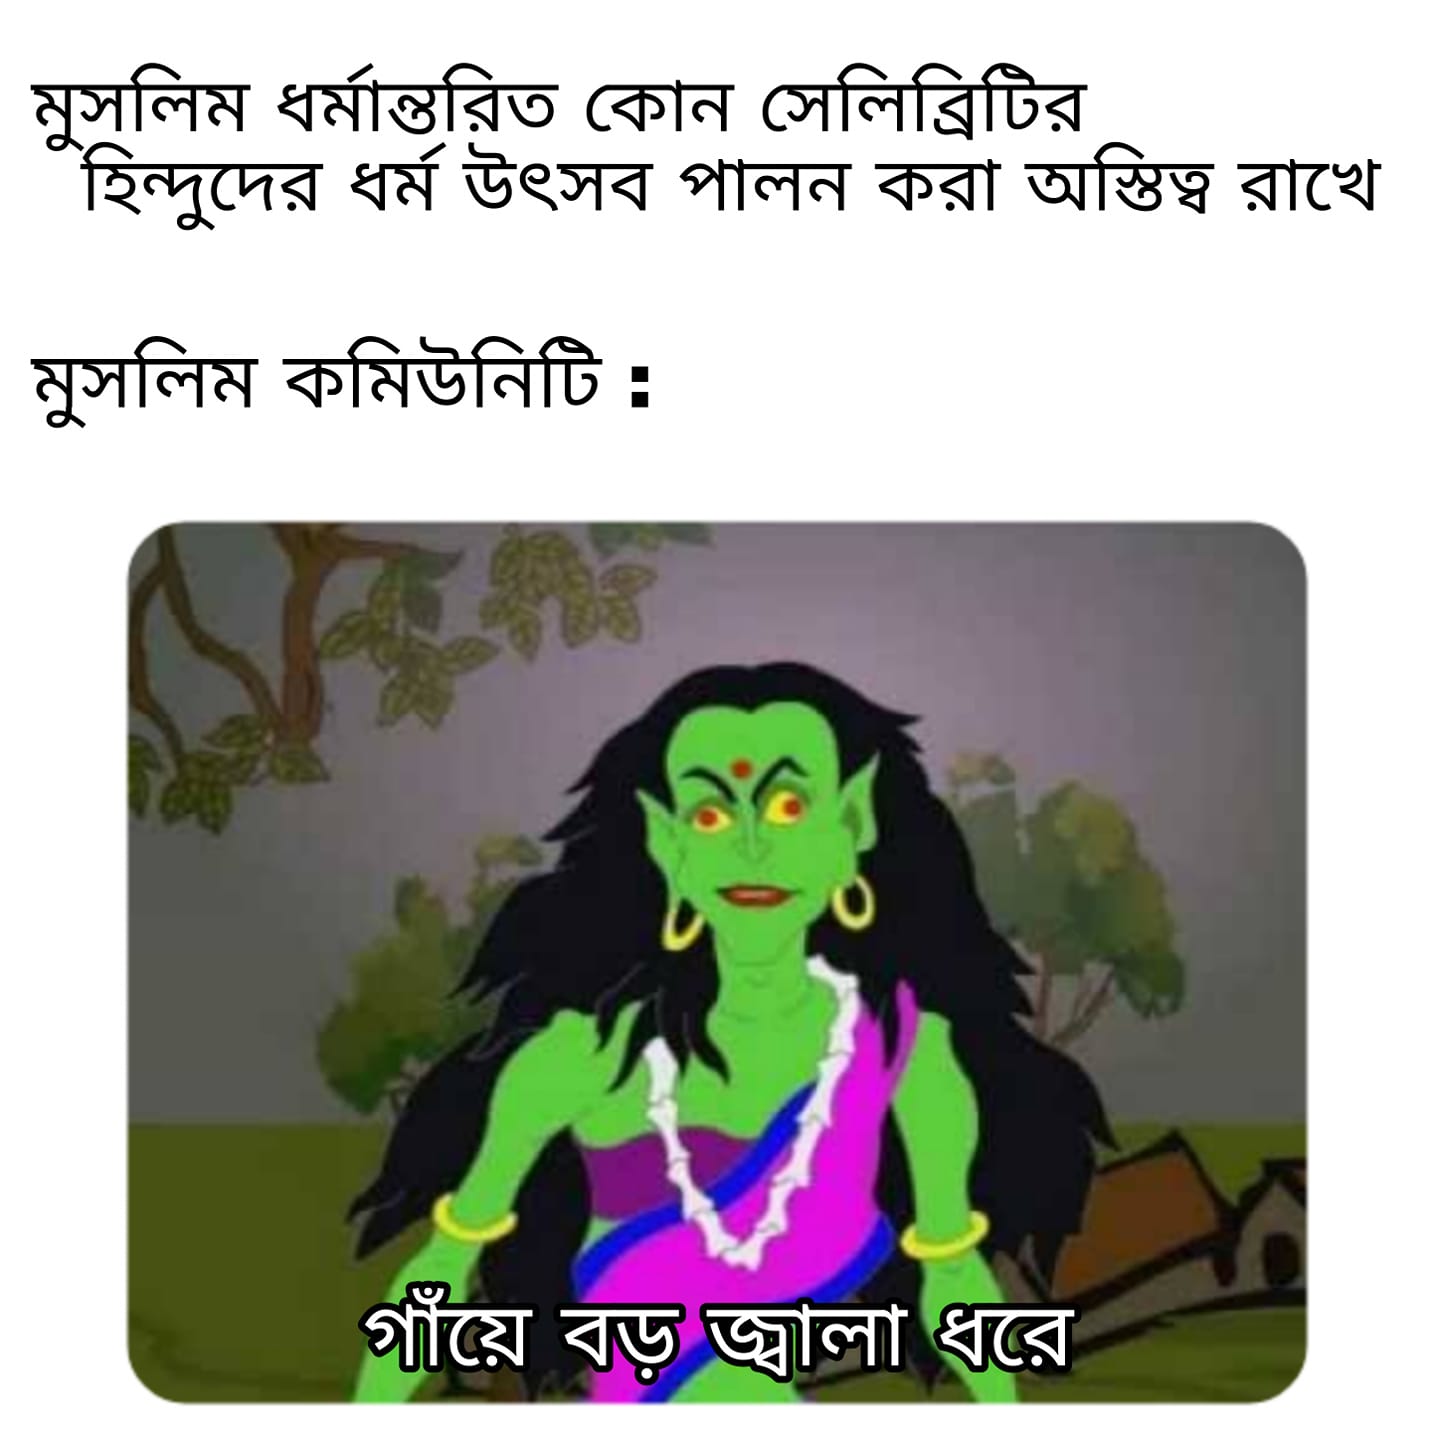
Caption: মুসলিম ধর্মান্তরিত কোন সেলেব্রিটির হিন্দুদের ধর্ম উৎসব পালন করা অস্তিত্ব রাখে     মুসলিম কমিউনিটি   গায়ে বড় জ্বালা ধরে
Label: hate